Field crop: maize
Growth stage: 2
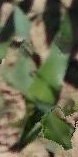
Species: maize